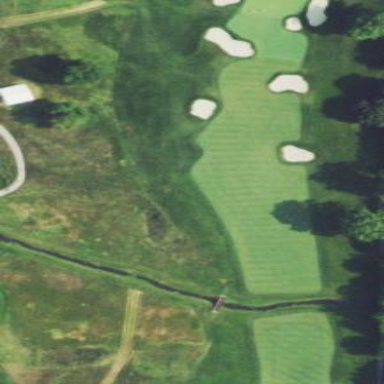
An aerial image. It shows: Grassy area designated as golf fairway.